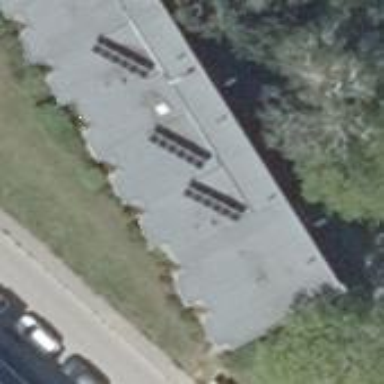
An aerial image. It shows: Apartment building with flat roof.